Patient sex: F
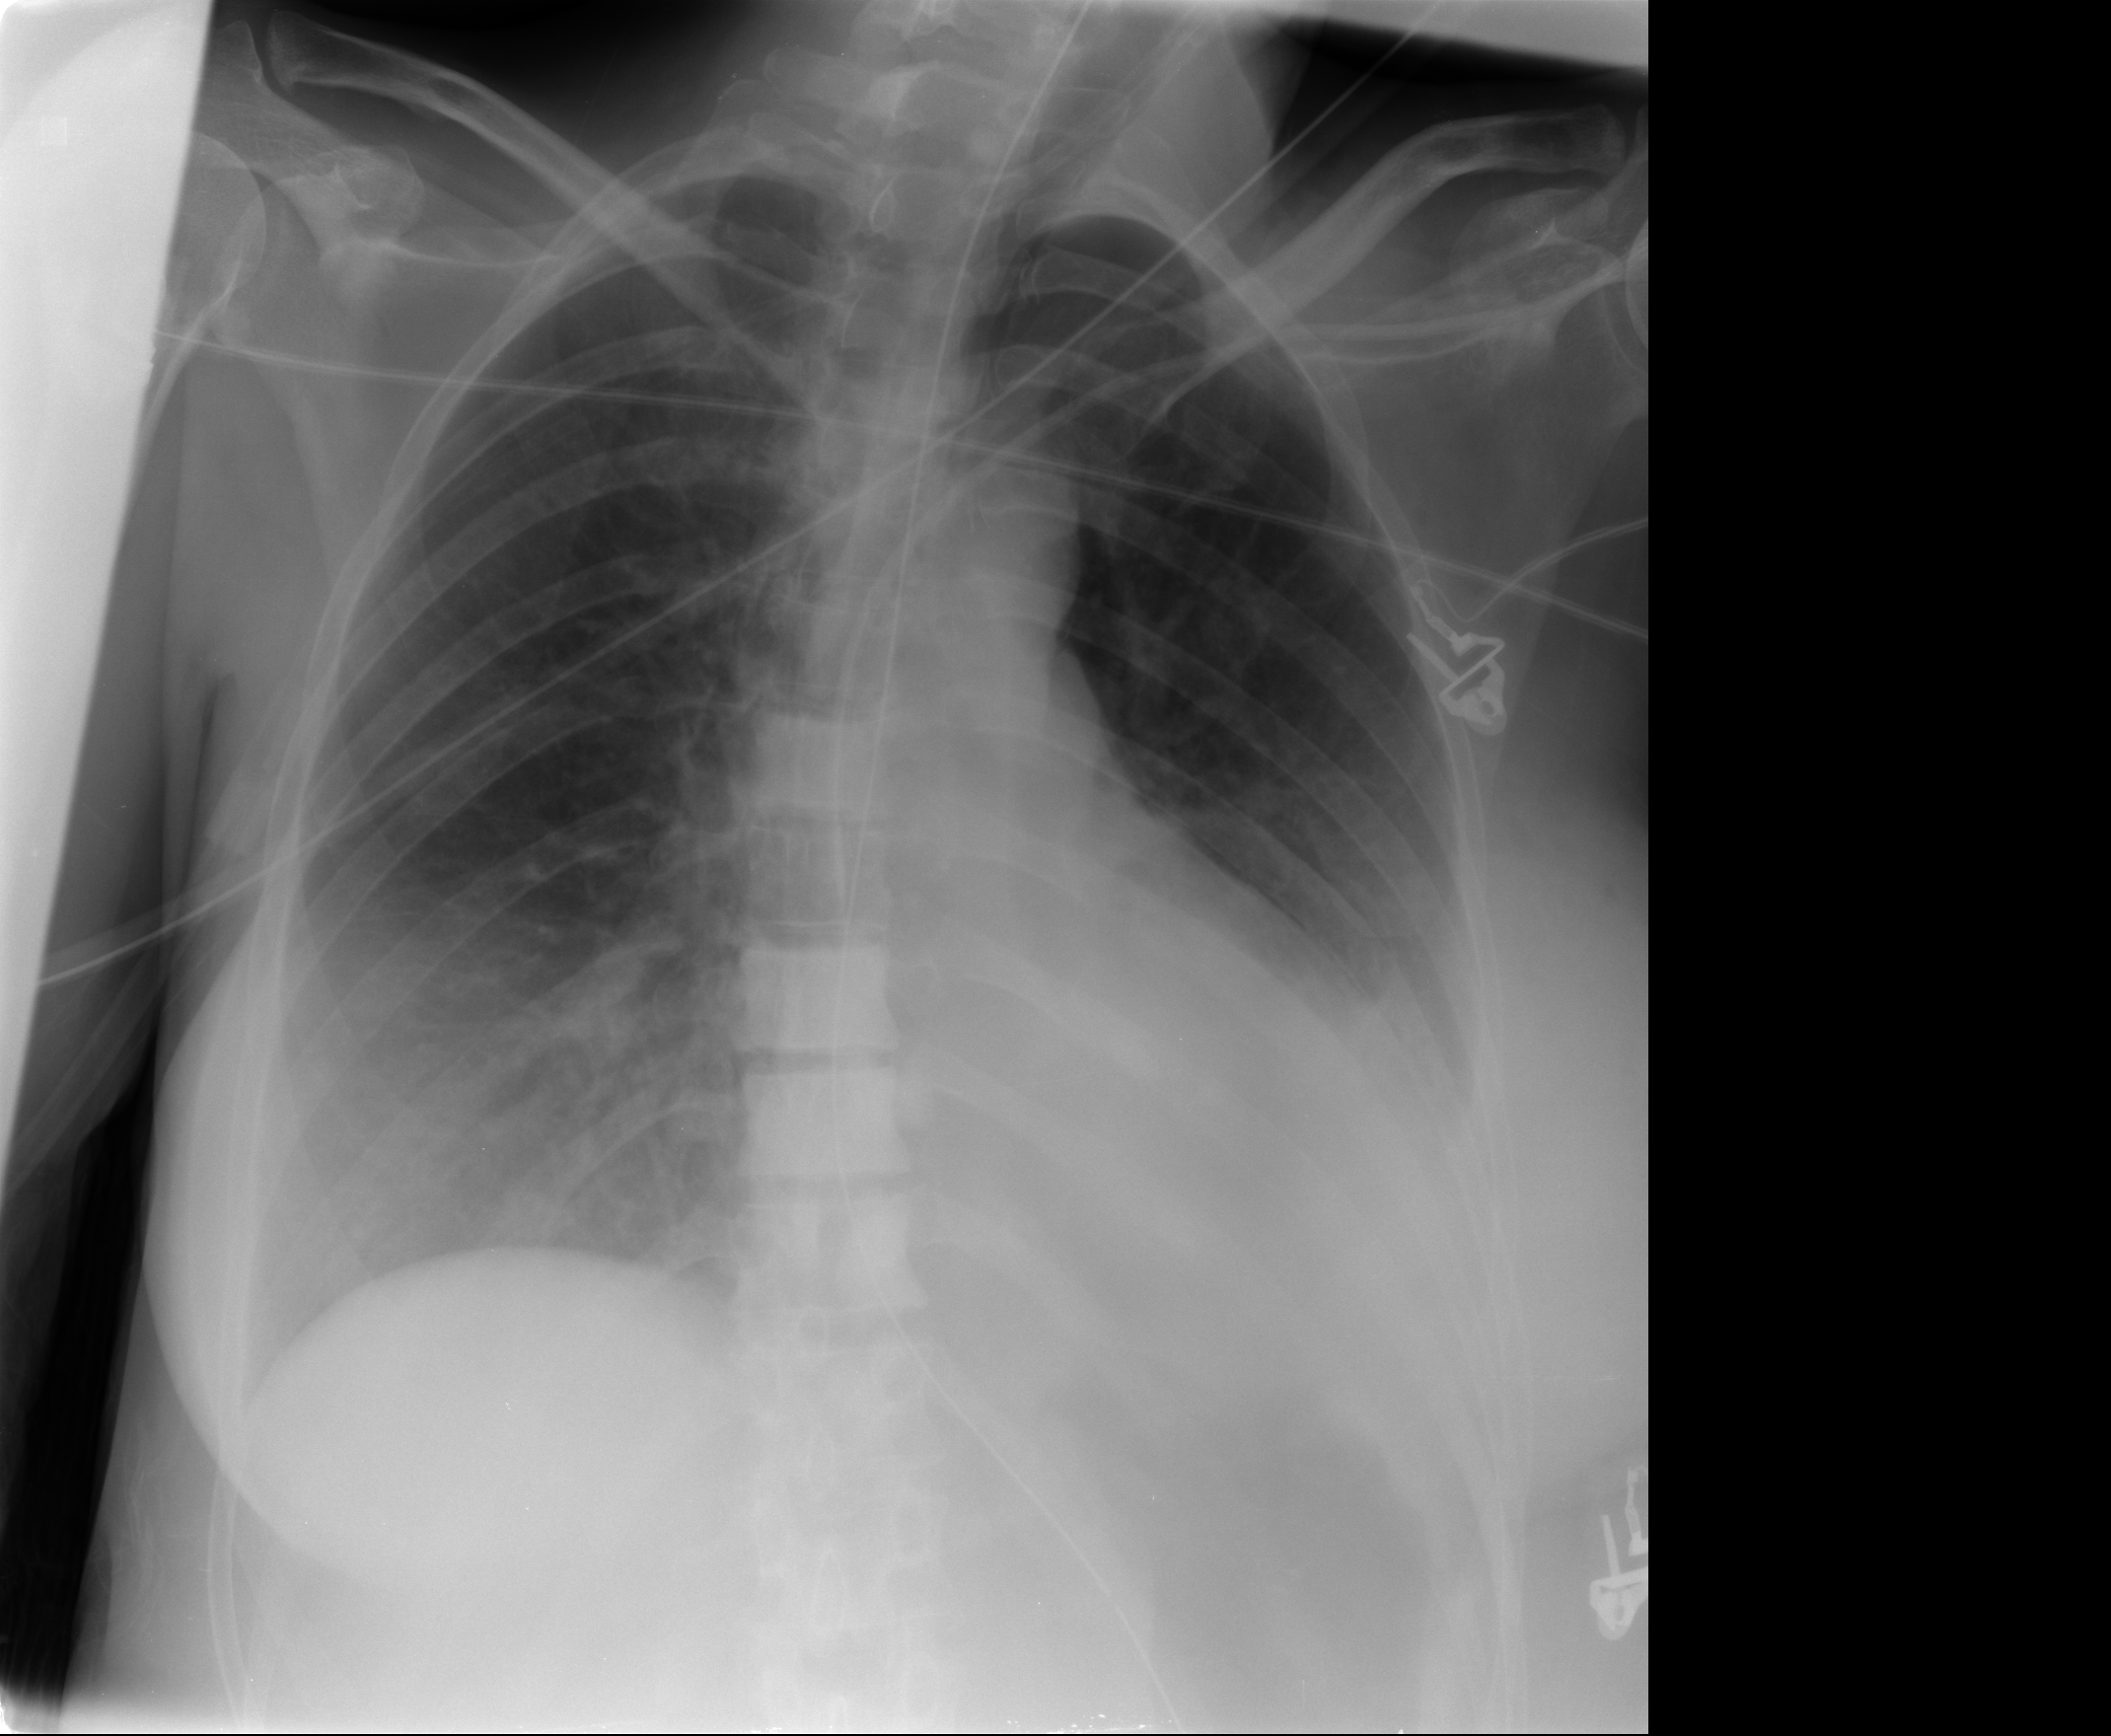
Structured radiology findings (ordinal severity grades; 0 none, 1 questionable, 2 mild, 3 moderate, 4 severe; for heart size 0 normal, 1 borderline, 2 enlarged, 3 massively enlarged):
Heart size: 0
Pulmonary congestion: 0
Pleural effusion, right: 0
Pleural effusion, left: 3
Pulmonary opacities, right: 0
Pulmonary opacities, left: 0
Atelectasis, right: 0
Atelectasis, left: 0